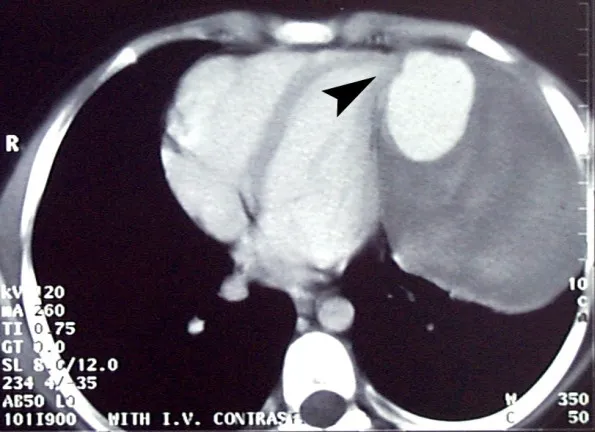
Chest computed tomography scan with contrast at T7 level. Arrowhead marks the ostium.
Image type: radiology (ct)